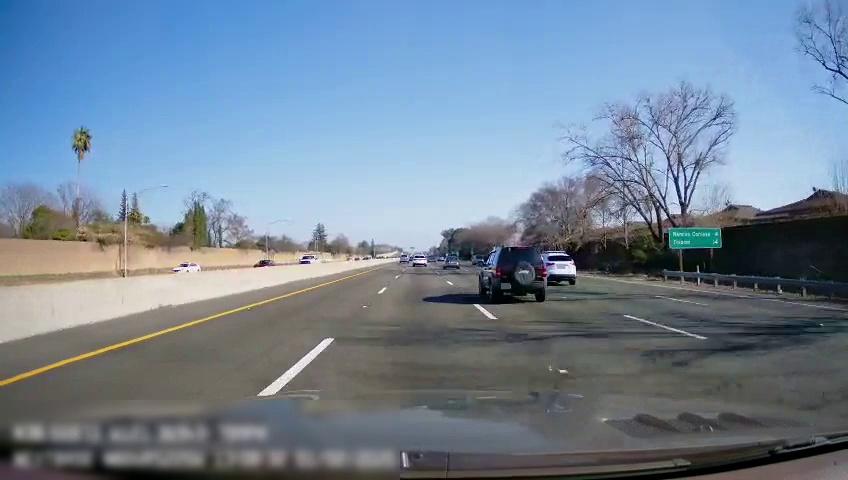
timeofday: Day
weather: Sunny
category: Drivable Space
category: Vehicles | Car
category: Vehicles | SUV
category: Vehicles | SUV
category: Vehicles | Car
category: Vehicles | Car
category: Vehicles | Truck
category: Vehicles | SUV
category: Vehicles | Car
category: Lanes | Current Lane
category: Lanes | Alternate Lane
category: Lanes | Alternate Lane
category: Lanes | Alternate Lane
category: Lanes | Alternate Lane
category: Lanes | Alternate Lane
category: Traffic | Signs